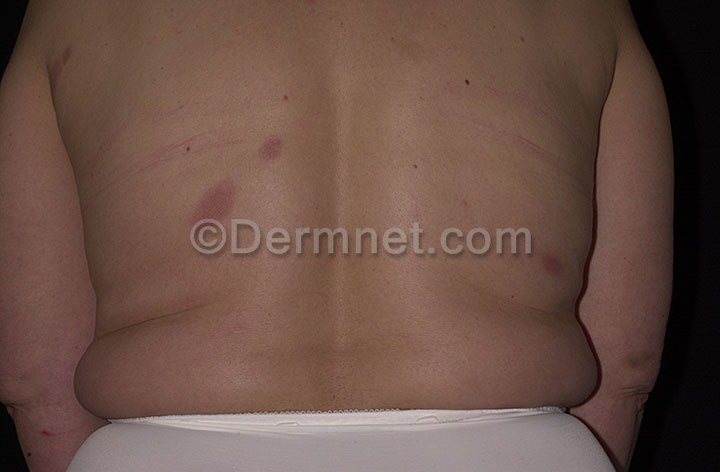
Disease: Exanthems and Drug Eruptions